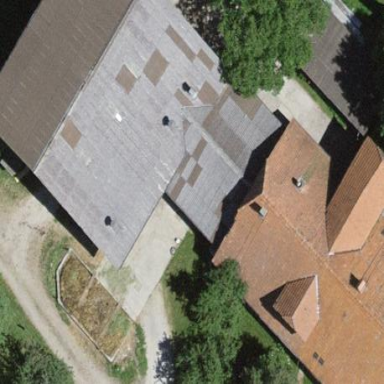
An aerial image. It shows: Farm building.